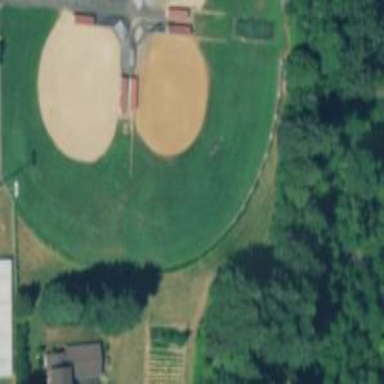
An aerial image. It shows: Baseball pitch for leisure and sports activities.